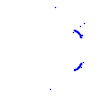
Particle: kaon